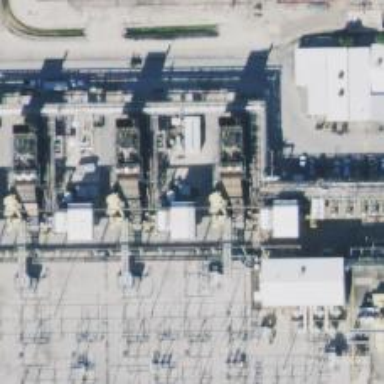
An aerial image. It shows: Gas turbine generator powered by gas.